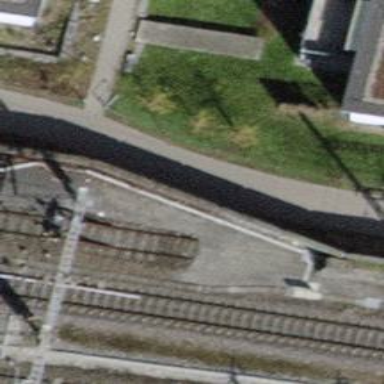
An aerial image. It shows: Railway yard with one track. The railway is electrified with contact line.